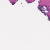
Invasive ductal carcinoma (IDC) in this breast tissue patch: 0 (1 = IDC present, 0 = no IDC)